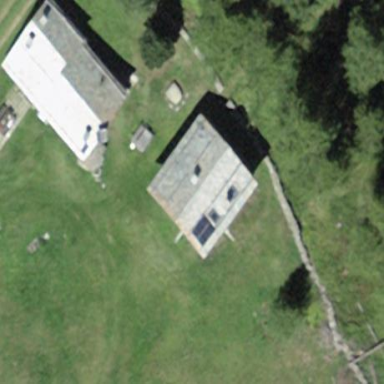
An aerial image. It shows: Building with gabled roof.